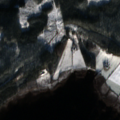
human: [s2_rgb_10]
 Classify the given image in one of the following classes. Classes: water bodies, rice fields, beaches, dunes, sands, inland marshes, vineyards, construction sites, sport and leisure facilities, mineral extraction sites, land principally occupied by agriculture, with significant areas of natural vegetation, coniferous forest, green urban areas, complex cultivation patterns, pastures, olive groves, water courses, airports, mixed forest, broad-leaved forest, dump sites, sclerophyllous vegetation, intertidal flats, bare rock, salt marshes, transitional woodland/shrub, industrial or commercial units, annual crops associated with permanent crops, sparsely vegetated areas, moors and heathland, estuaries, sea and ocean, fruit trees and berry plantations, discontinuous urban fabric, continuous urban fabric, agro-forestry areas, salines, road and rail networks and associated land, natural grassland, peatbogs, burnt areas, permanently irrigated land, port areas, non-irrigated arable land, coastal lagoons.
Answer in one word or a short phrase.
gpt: non-irrigated arable land, coniferous forest, water bodies